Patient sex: F
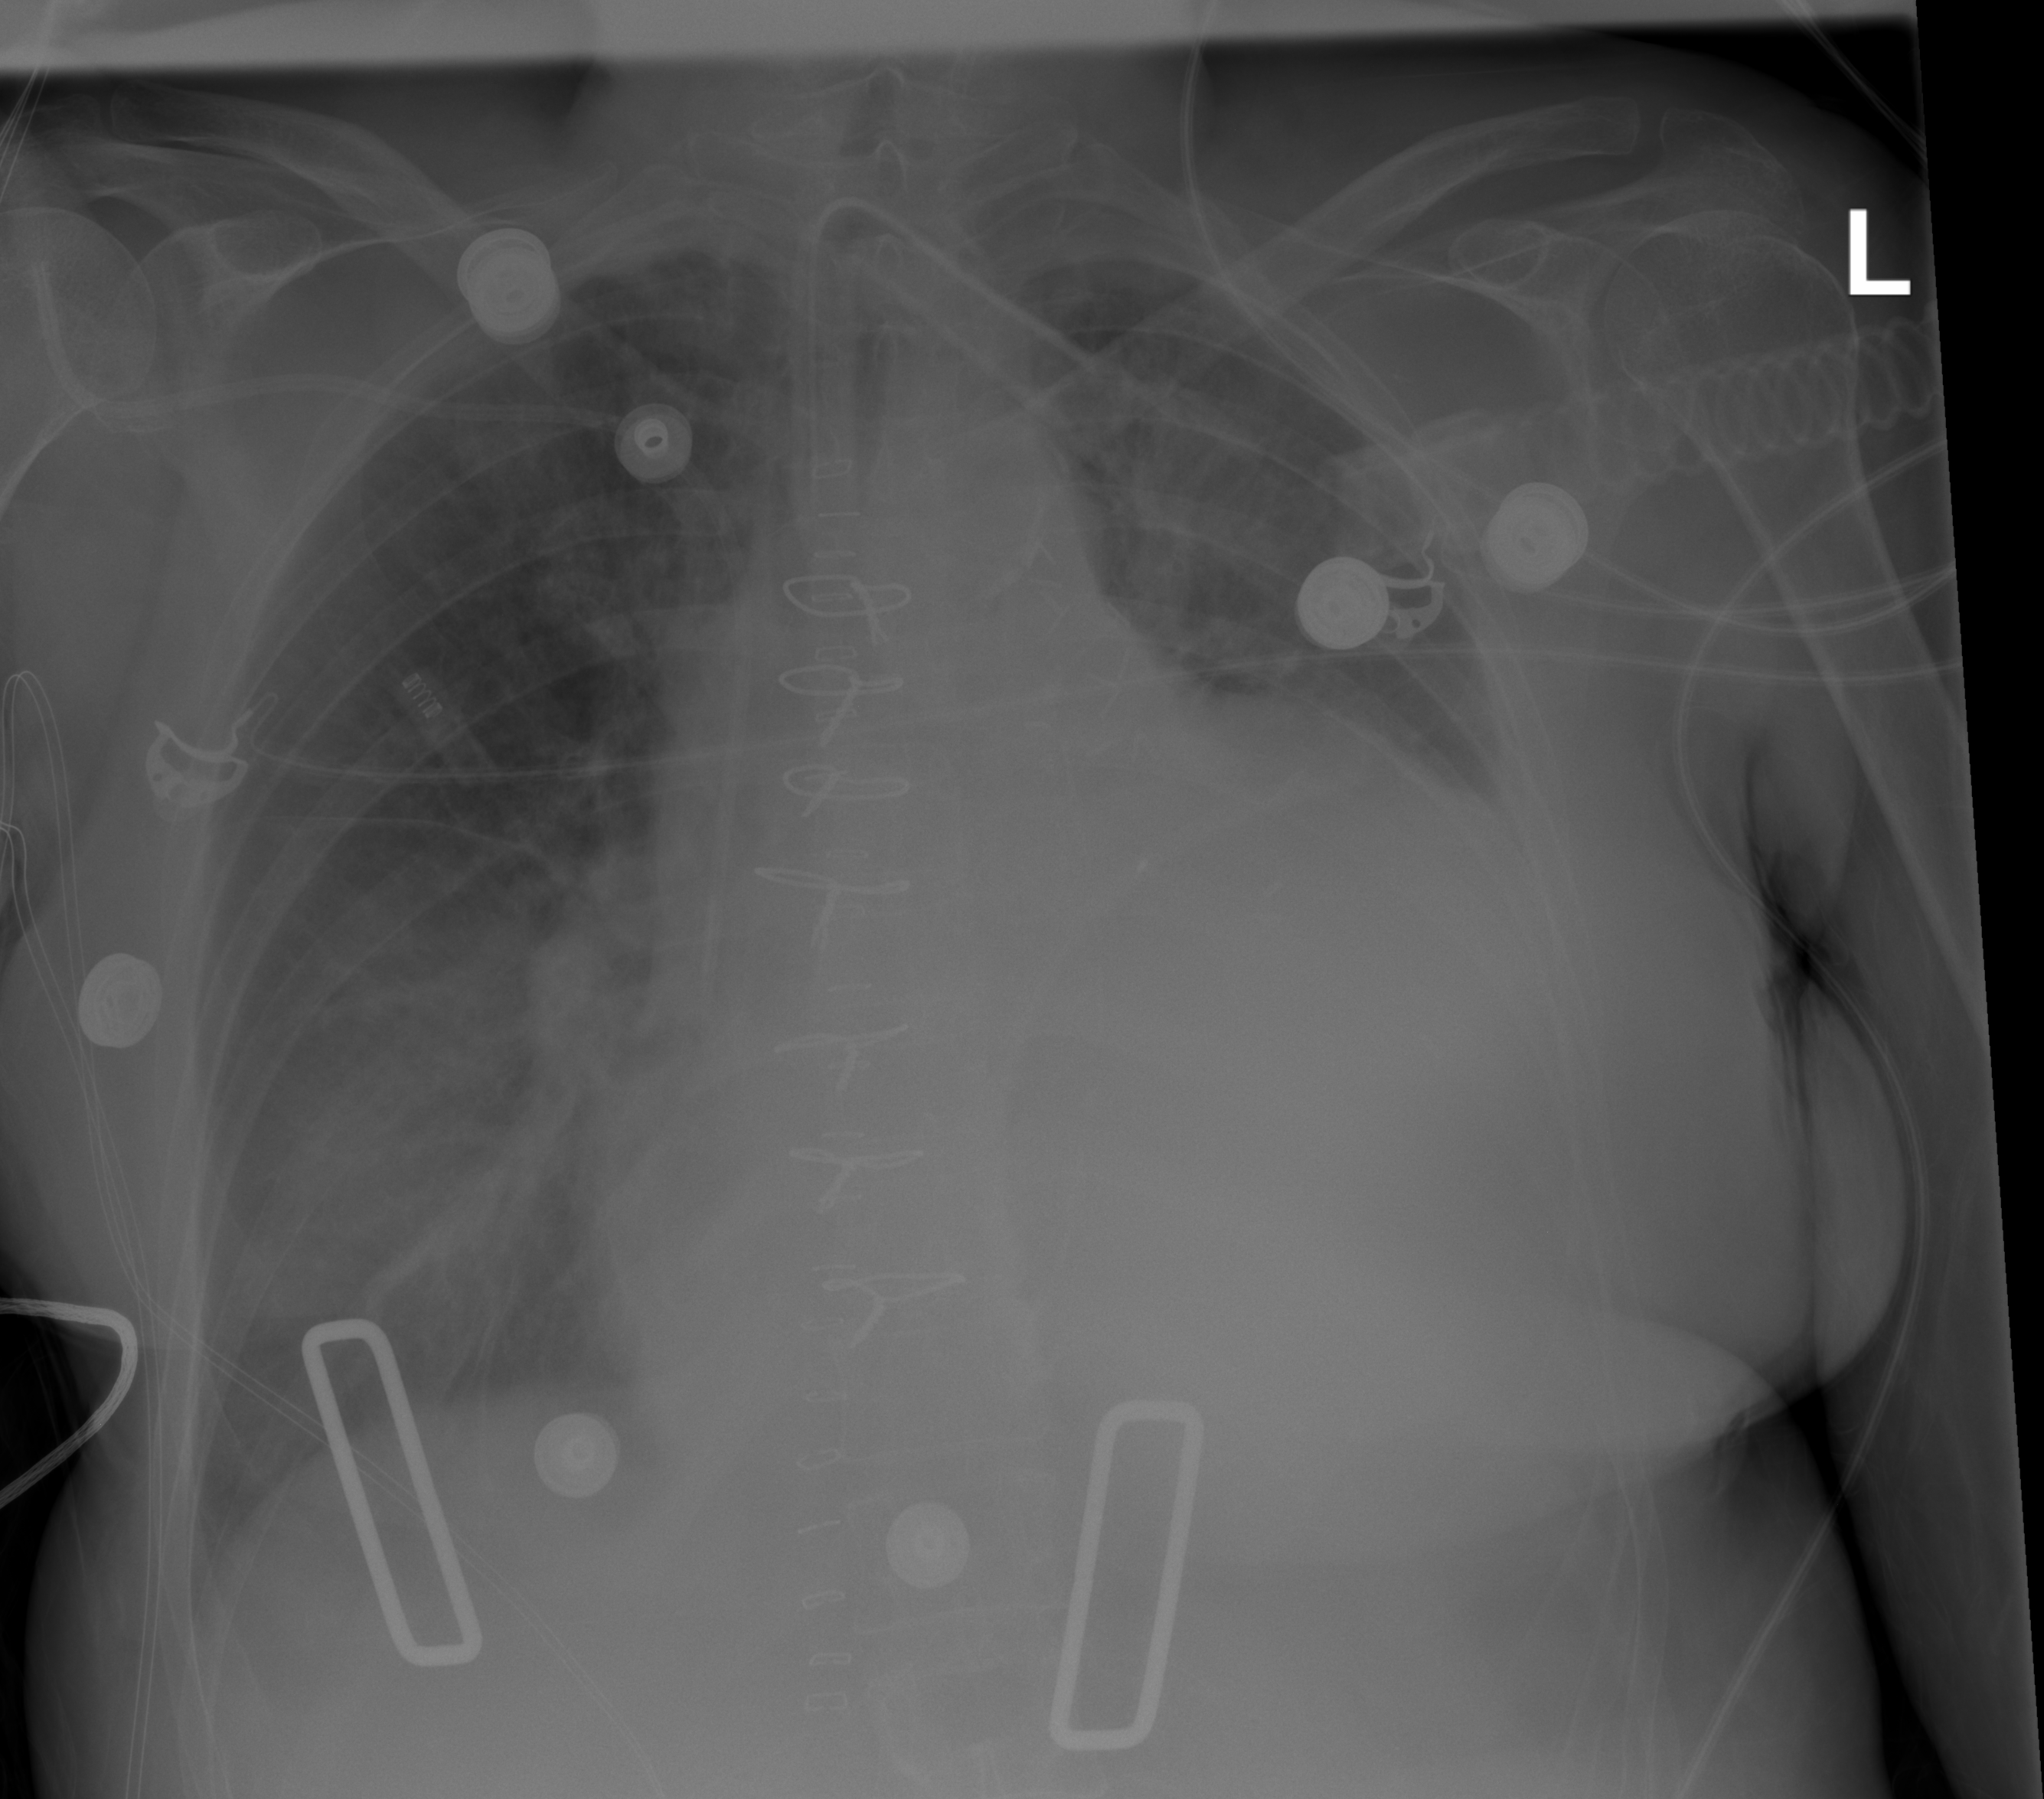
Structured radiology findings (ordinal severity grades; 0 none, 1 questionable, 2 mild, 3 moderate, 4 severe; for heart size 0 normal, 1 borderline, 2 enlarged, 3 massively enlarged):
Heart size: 2
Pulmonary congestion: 3
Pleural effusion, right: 2
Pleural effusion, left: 2
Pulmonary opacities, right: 2
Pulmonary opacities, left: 2
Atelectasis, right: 2
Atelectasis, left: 2